Interaction volume radius: 5 \u00c5
Interaction volume height: 10 \u00c5
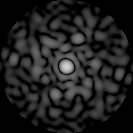
Disorder parameter: 0.9141